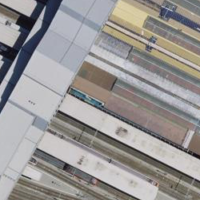
EUNIS habitat code: 57
Species observed at this site:
Corvus corone
Passer domesticus
Columba livia
Ciconia ciconia
Buteo buteo
Columba palumbus